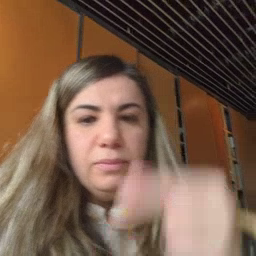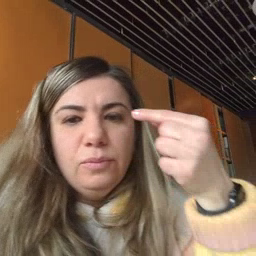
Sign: green